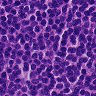
Metastatic tissue present: no